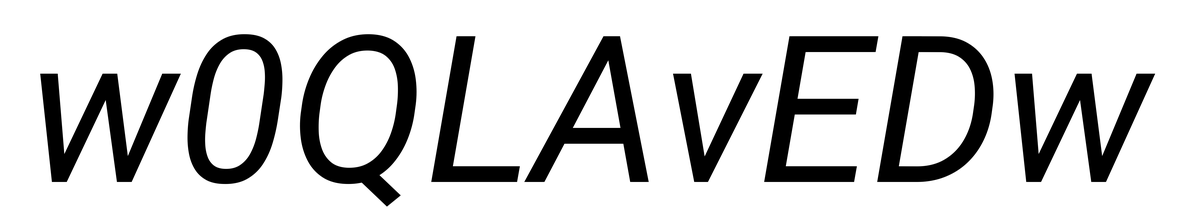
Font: Roboto-Italic_Italic